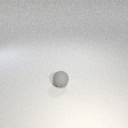
small gray rubber sphere